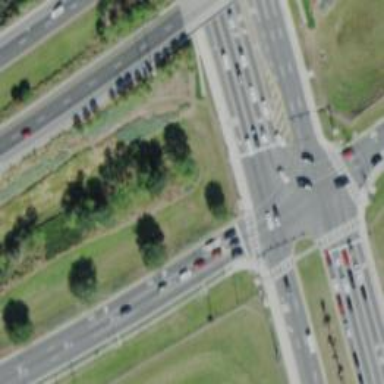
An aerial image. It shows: Marked crossing on cycleway road.